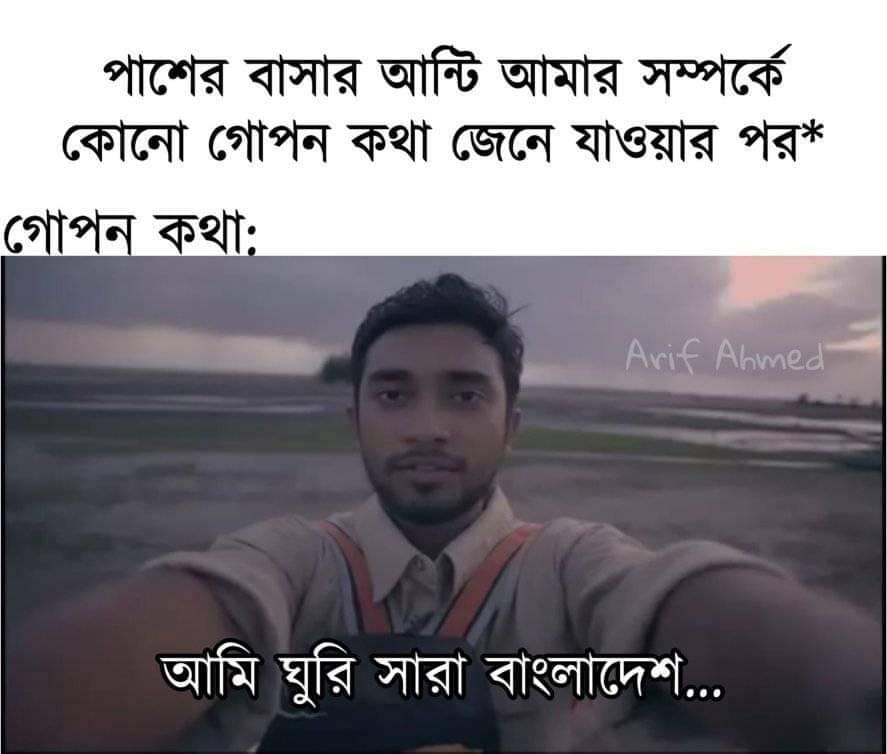
Text: পাশের বাসার আন্টি আমার সম্পর্কে কোনো গোপন কথা জেনে যাওয়ার পর* গোপন কথা: আমি ঘুরি সারা বাংলাদেশ...
Label: Non Hate